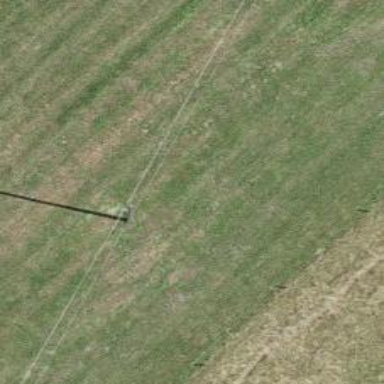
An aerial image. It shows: Utility pole as the man-made structure.